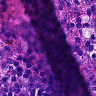
Metastatic tissue present: no